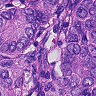
Metastatic tissue present: yes